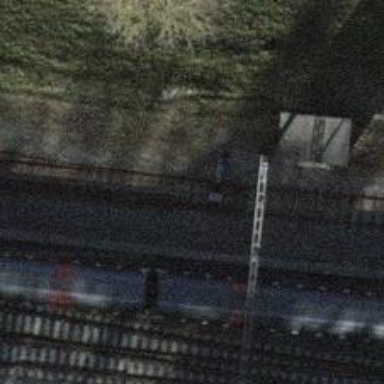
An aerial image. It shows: Railway switch.